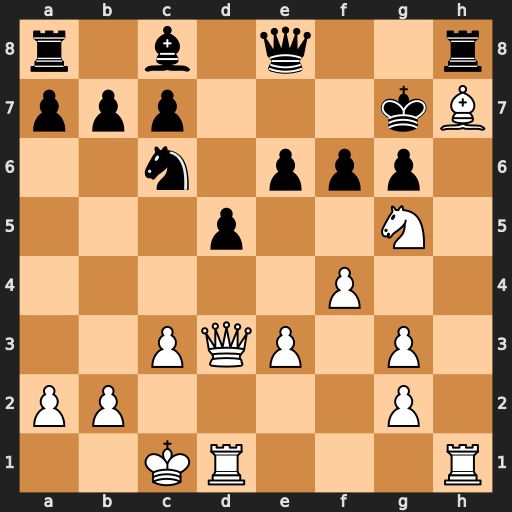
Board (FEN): r1b1q2r/ppp3kB/2n1ppp1/3p2N1/5P2/2PQP1P1/PP4P1/2KR3R
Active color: w
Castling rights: -
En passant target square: -
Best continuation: Bxg6 Qxg6 Qxg6+ Kxg6 Rxh8